Here is the continuous-wavelet rendering of a rotor kit's vibration signal. Diagnose the rotating machine from this image, choosing from: normal, misalignment, unbalance, looseness.
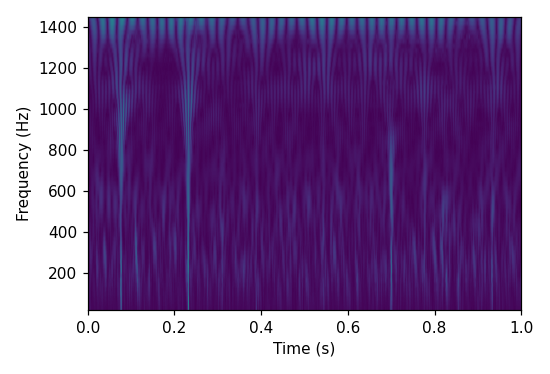
Answer: unbalance